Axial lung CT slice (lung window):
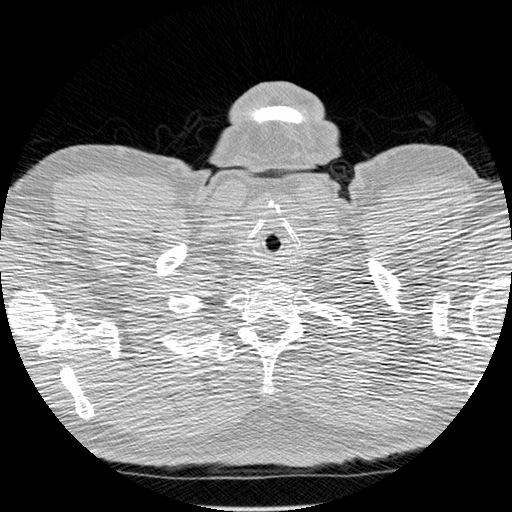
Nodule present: no